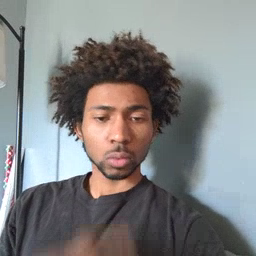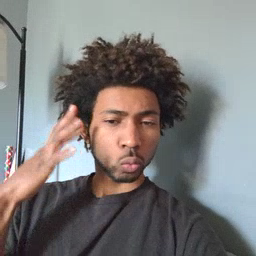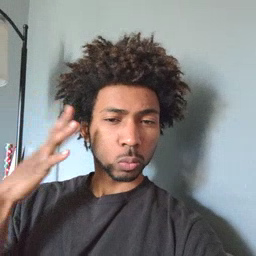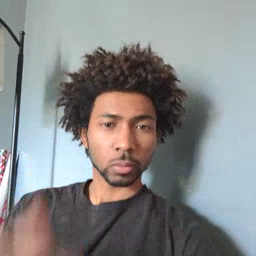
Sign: loud